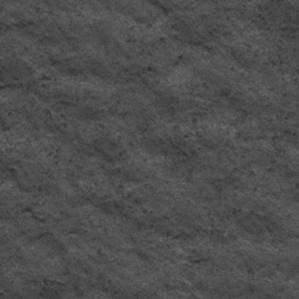
Label: frost